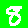
Digit: 8